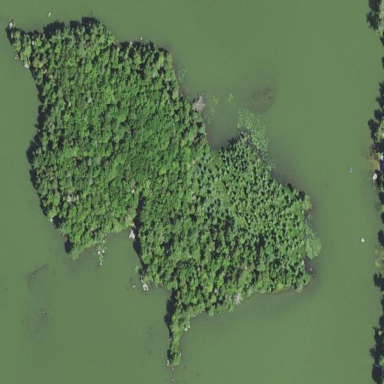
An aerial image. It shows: Island.